Field crop: maize
Growth stage: 2
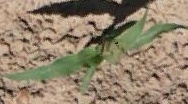
Species: maize